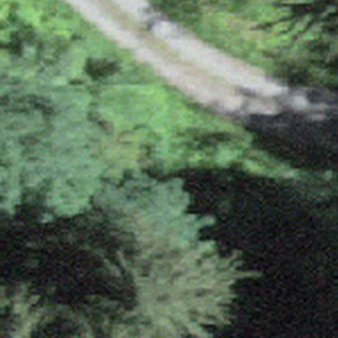
Label: other